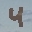
Label: 4